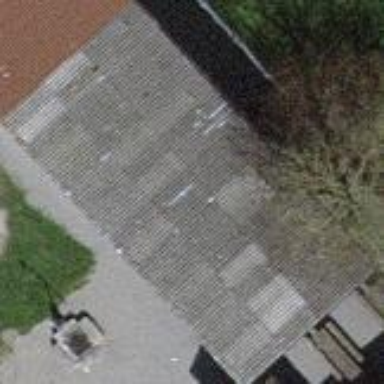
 providing place for outdoor activities."